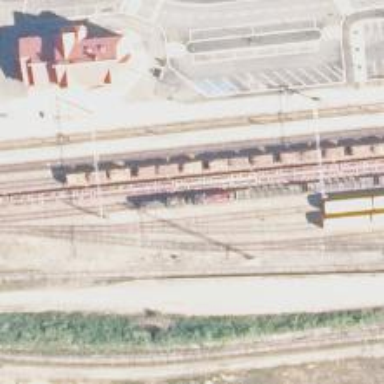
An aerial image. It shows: Wedge used for railway derailment.